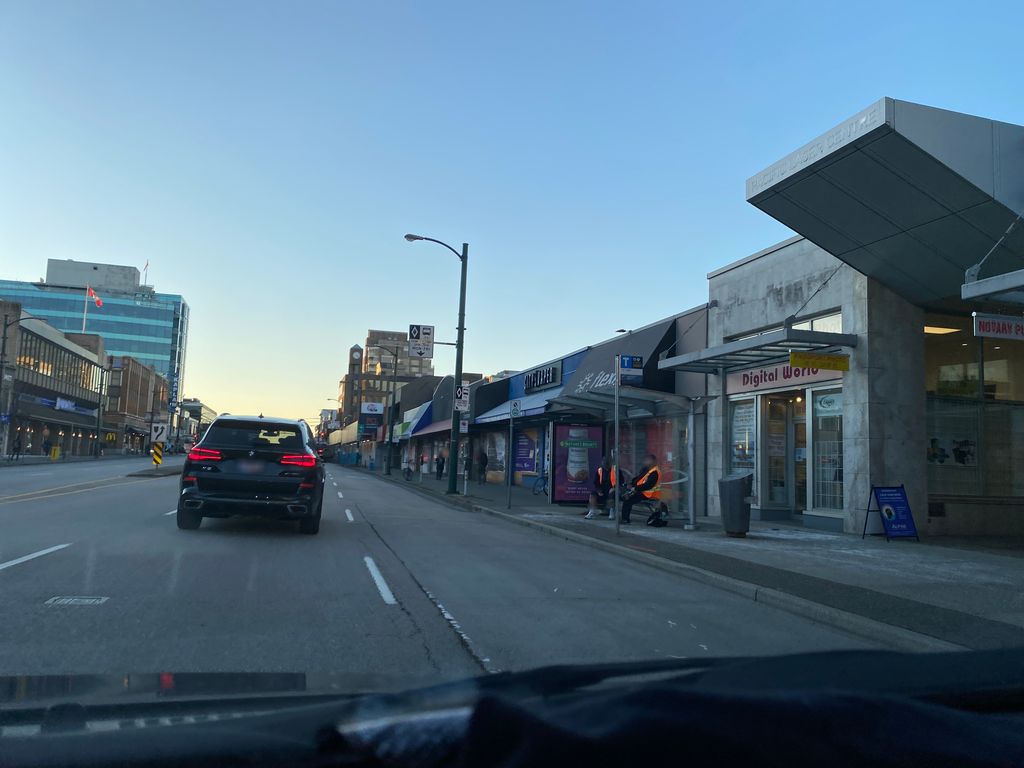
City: vancouver